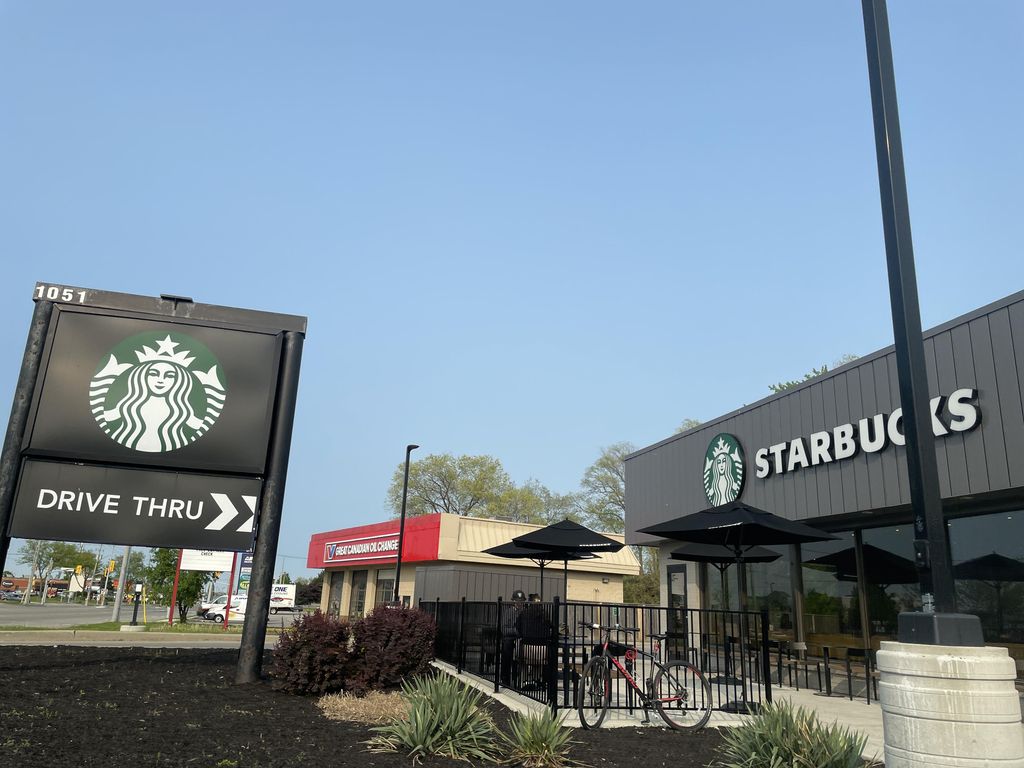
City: kitchener-waterloo